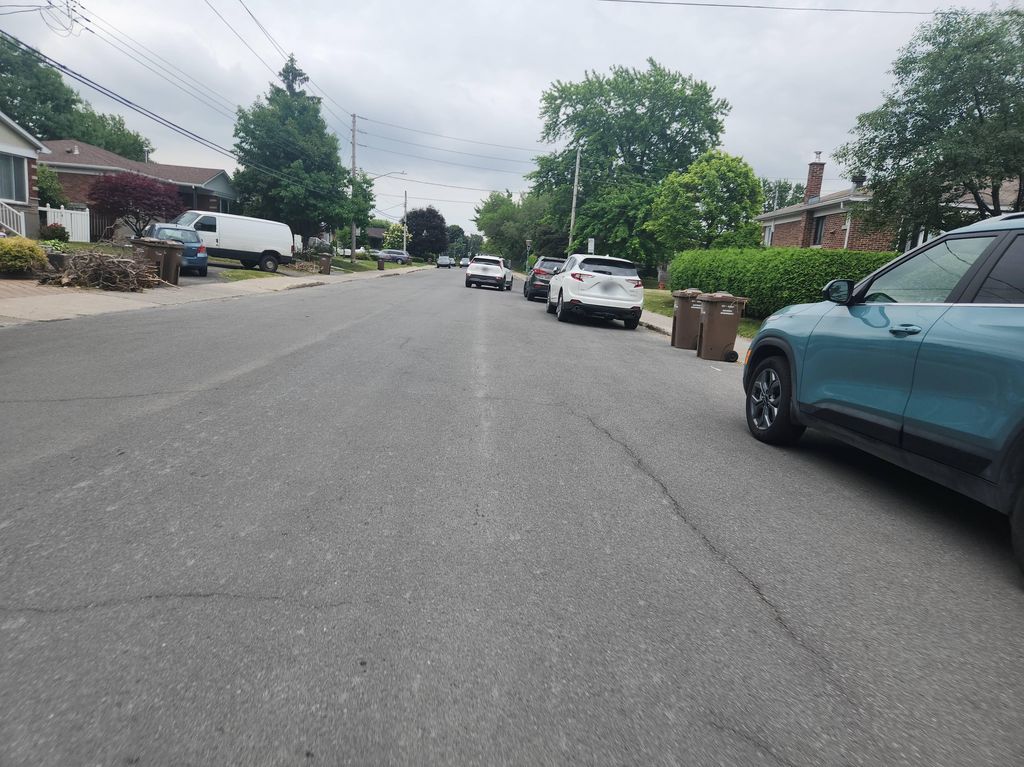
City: montreal